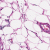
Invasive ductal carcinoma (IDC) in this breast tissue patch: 0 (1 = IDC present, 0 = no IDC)